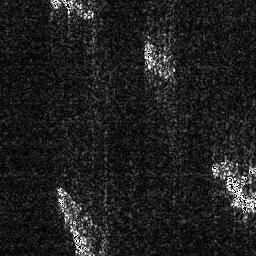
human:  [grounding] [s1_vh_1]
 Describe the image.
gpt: In the satellite image, there is  <ref>1 medium ship </ref> <box>[[18, 0, 36, 7, 0]]</box> located at top left,  <ref>1 medium ship </ref> <box>[[55, 13, 67, 30, 0]]</box> located at top,  <ref>1 large ship </ref> <box>[[20, 72, 36, 99, 0]]</box> located at bottom left,  <ref>1 medium ship </ref> <box>[[86, 67, 99, 83, 0]]</box> located at bottom right.